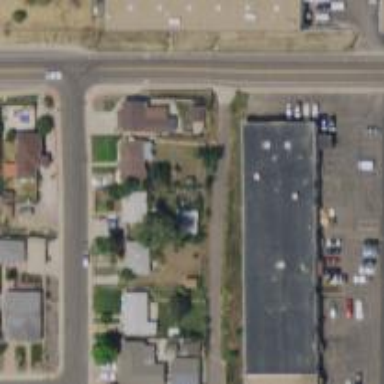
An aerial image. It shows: Alley with asphalt surface designated as service road.